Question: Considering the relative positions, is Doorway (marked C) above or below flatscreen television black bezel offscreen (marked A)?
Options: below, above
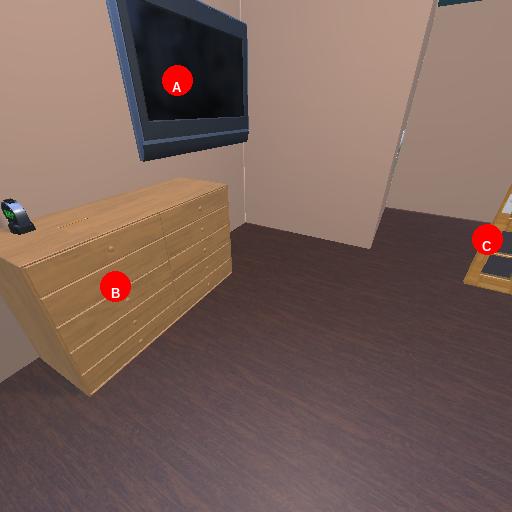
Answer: below